Aerial crown-view tile of a tropical tree (Barro Colorado Island, Panama), acquired 20241014:
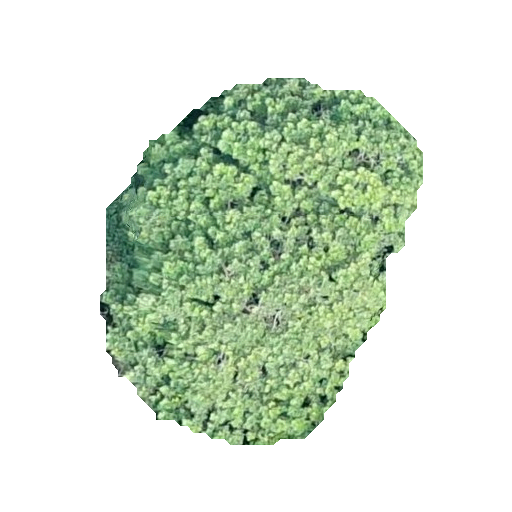
Species: Simarouba amara
GBIF accepted scientific name: Simarouba amara
Crown area: 134.162 m²